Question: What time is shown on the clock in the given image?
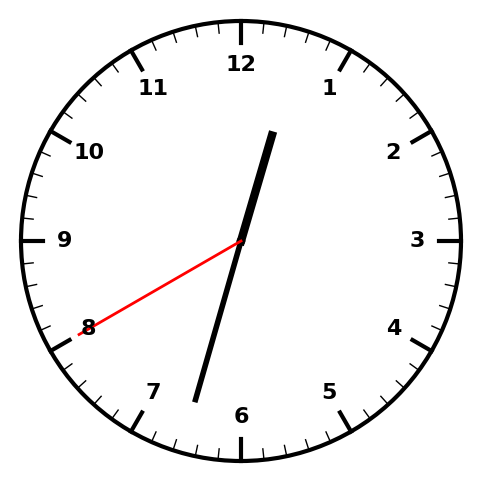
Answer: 12:32:40